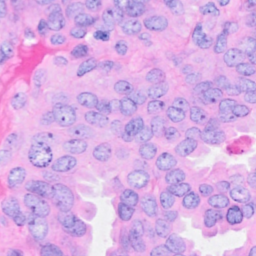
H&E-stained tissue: Breast